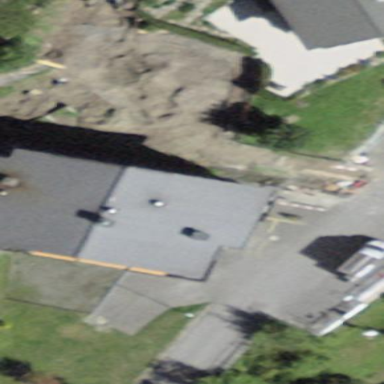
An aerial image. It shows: Building with tiled roof.